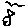
Label: fish